Question: I am looking at my code for a few hours now and I seriously can't seem to be able to find what is wrong.
The actual problem is that whenever I run my query it seems to be returning a null type also I am sure there is data in the database.
Error given:
'''
An unhandled exception of type 'System.ArgumentNullException' occurred in System.Data.dll
Additional information: Value cannot be null.
'''
I'll paste in some of my code that I use.
App.Config
'''
<?xml version="1.0" encoding="utf-8" ?>
<configuration>
<configSections>
</configSections>
<connectionStrings>
<add name="MarkProject.Properties.Settings.MoviesConnectionString"
connectionString="Data Source=(LocalDB)11.0;AttachDbFilename=|DataDirectory|\MoviesUML.mdf;Integrated Security=True"
providerName="System.Data.SqlClient" />
</connectionStrings>
<startup>
<supportedRuntime version="v4.0" sku=".NETFramework,Version=v4.5" />
</startup>
</configuration>
'''
Database.cs (My own class to fetch data from the db, only showing the Select method and my connection string as that's what's giving troubles)
Connection String:
'''
private string connectionString = ConfigurationManager.ConnectionStrings["MarkProject.Properties.Settings.MoviesConnectionString"].ConnectionString;
'''
Select Method:
'''
public DataTable Select(string query, Dictionary<string, object> values = null)
{
using(SqlConnection myConnection = new SqlConnection(connectionString))
{
using(SqlCommand cmd = new SqlCommand(query, myConnection))
{
myConnection.Open();
if(values != null)
{
foreach(var item in values)
{
cmd.Parameters.AddWithValue("@" + item.Key, item.Value);
}
}
this._dataAdapter = new SqlDataAdapter(cmd);
this._dataAdapter.Fill(this._dataTable);
myConnection.Close();
}
}
return this._dataTable;
}
'''
And the query that I am running that gives the error.
'''
DataTable movieData = this._db.Select("SELECT Title, Year FROM Movie");
'''
And here is proof that the table is actually populated.

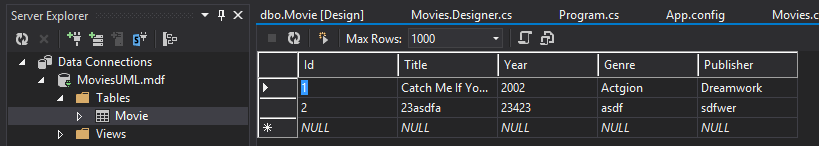
Answer: '''
public DataTable Select(string query, Dictionary<string, object> values = null)
{
using(SqlConnection myConnection = new SqlConnection(connectionString))
{
using(SqlCommand cmd = new SqlCommand(query, myConnection))
{
myConnection.Open();
if(values != null)
{
foreach(var item in values)
{
cmd.Parameters.AddWithValue("@" + item.Key, item.Value);
}
}
cmd.CommandType = CommandType.Text;
sda = new SqlDataAdapter(cmd);
dt = new DataTable("YourDataTable");
new SqlDataAdapter(cmd).Fill(dt);
}
}
return dt
}
'''